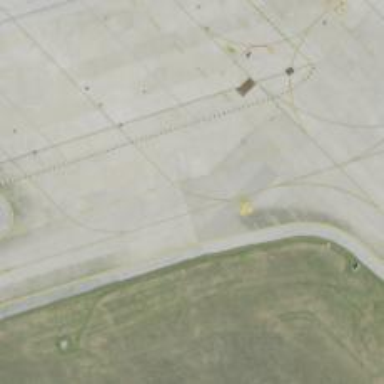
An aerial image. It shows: Image of taxiway at airport.